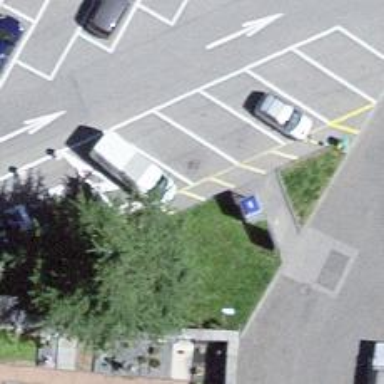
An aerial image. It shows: Charging station.